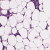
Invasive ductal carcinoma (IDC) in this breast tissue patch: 1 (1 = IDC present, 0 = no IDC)